Aerial crown-view tile of a tropical tree (Barro Colorado Island, Panama), acquired 20250915:
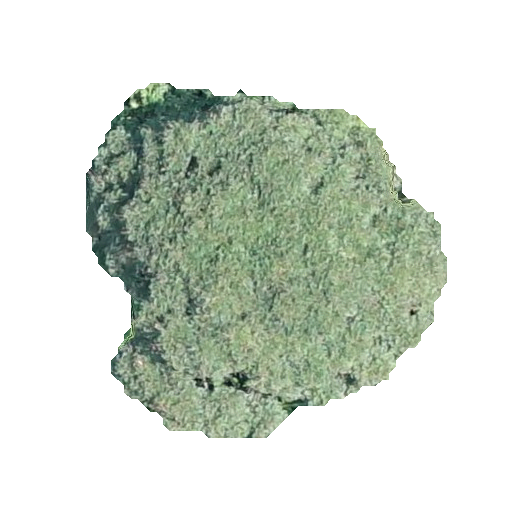
Species: Jacaranda copaia
GBIF accepted scientific name: Jacaranda copaia
Crown area: 135.667 m²